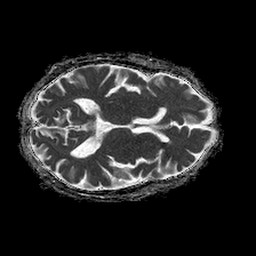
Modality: ADC
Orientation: axial
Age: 56
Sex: male
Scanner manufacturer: philips
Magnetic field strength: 1.5 T
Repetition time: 4.6 s
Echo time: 0.08631 s